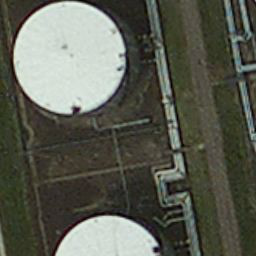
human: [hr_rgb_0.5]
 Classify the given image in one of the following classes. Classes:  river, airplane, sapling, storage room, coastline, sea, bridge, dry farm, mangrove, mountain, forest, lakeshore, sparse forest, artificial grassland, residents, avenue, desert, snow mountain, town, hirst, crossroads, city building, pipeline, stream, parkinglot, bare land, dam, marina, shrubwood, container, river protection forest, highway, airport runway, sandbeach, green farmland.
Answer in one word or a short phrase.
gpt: storage room